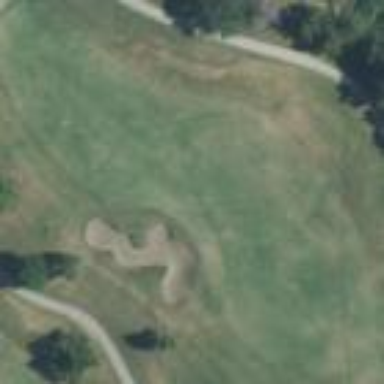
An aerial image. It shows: Golf fairway surrounded by grass.